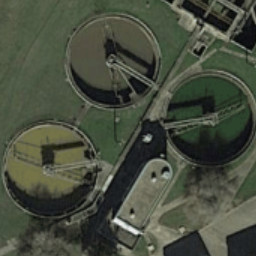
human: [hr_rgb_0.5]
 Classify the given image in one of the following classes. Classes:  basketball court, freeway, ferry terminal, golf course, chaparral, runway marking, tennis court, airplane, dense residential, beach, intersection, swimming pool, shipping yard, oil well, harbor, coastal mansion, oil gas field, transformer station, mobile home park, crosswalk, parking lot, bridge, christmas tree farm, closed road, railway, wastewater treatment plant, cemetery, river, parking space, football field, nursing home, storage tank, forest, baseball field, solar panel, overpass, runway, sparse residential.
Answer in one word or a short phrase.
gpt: wastewater treatment plant